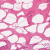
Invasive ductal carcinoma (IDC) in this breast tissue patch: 0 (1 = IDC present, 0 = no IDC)